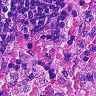
Metastatic tissue present: no